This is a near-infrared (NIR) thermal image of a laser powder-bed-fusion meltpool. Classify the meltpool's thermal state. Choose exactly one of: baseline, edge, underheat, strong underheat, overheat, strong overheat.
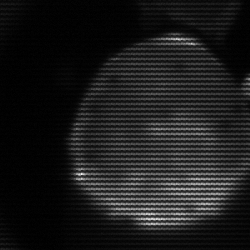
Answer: edge